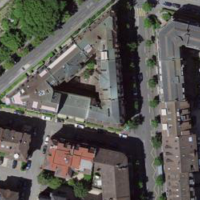
EUNIS habitat code: 54
Species observed at this site:
Prunella vulgaris
Claytonia perfoliata